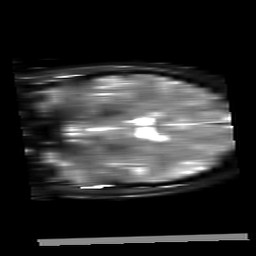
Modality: T2starmap
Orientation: coronal
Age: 32
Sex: female
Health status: ill